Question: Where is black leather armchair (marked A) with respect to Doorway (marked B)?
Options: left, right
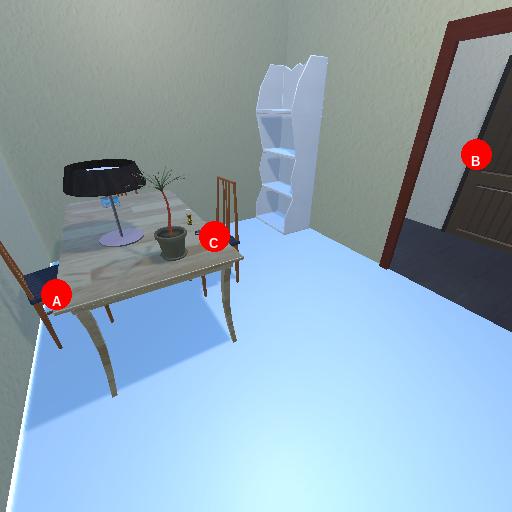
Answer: left